Aerial crown-view tile of a tropical tree (Barro Colorado Island, Panama), acquired 20240716:
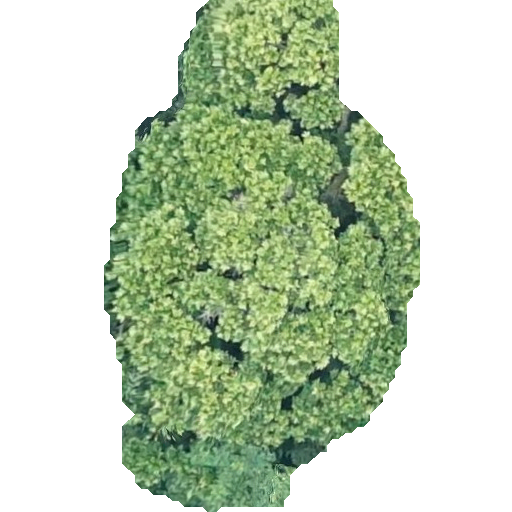
Species: Anacardium excelsum
GBIF accepted scientific name: Anacardium excelsum
Crown area: 189.025 m²